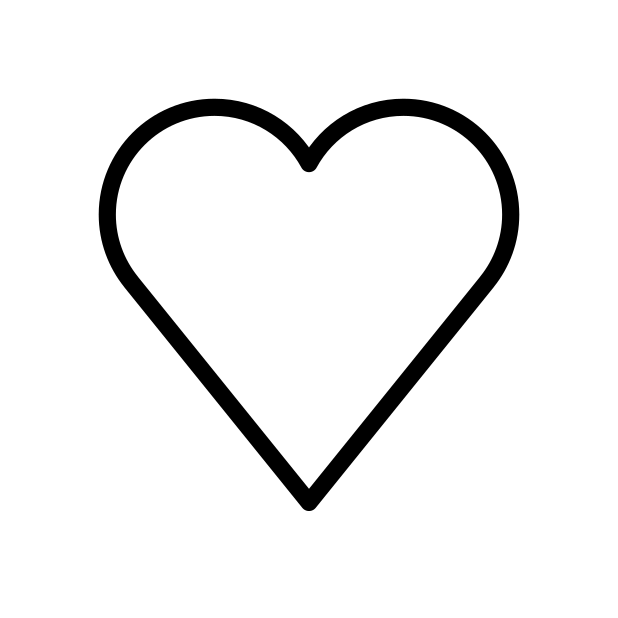
Emoji: 🤍
Name: white heart
Unicode: 0x1f90d